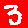
Digit: 3